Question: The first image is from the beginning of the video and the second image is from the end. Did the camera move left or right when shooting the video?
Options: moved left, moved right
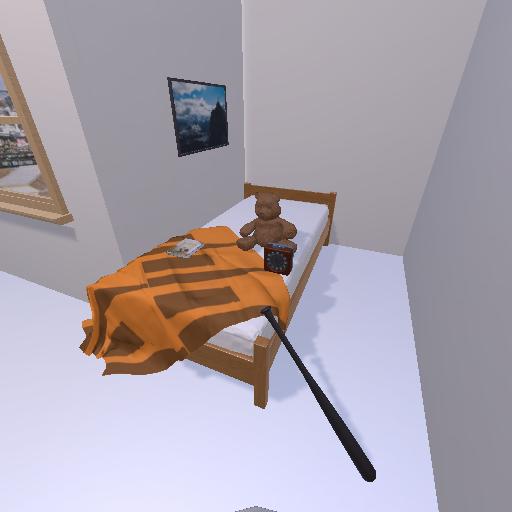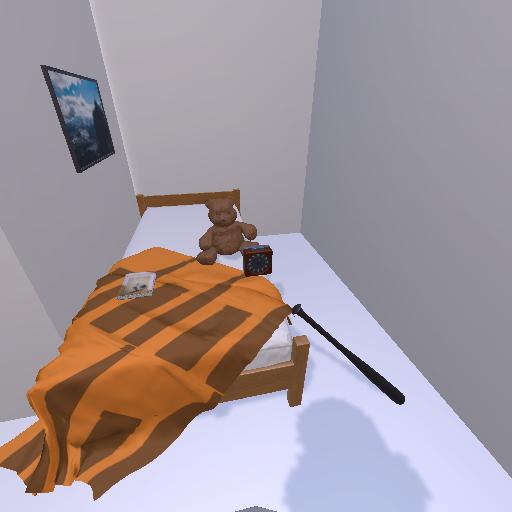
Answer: moved left